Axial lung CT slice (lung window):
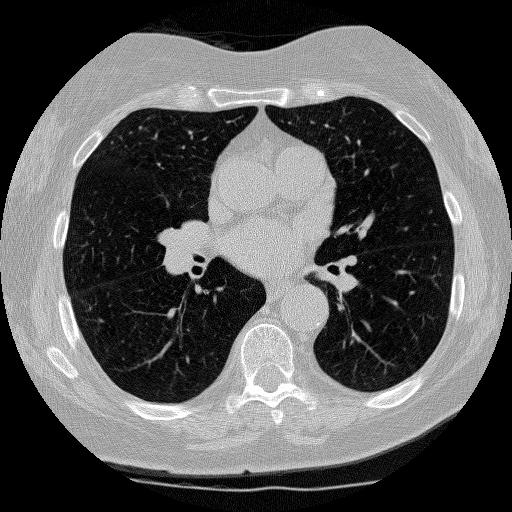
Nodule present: no